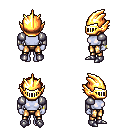
a pixel art fantasy rpg character, female body template, dark elf, purple skin, steel arm armor, gold greaves, dark blonde short bangs hairstyle, gold helm, bracelets, metal boots, four views (front, back, left, right), 2x2 character sprite sheet, small pixel art, hard edges, no anti-aliasing